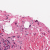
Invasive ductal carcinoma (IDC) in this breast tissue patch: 0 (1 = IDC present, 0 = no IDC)